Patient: sex F, age 62
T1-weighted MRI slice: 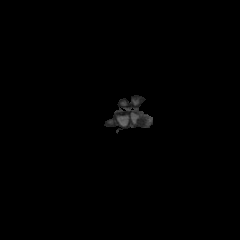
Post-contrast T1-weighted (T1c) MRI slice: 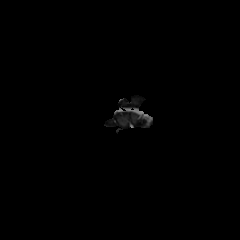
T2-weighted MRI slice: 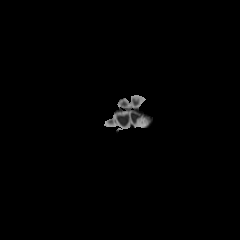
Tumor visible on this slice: no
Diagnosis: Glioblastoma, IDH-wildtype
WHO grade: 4